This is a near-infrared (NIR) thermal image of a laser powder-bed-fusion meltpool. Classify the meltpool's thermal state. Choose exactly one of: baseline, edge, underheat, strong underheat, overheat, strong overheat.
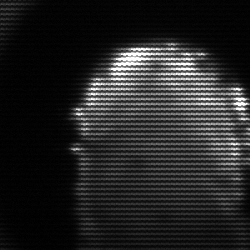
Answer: baseline